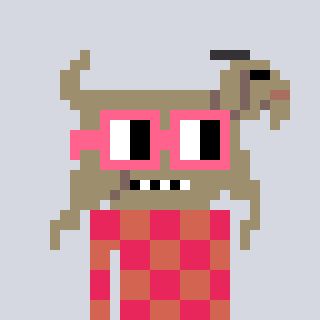
a pixel art character with square pink glasses, a goat-shaped head and a peachy-colored body on a cool background